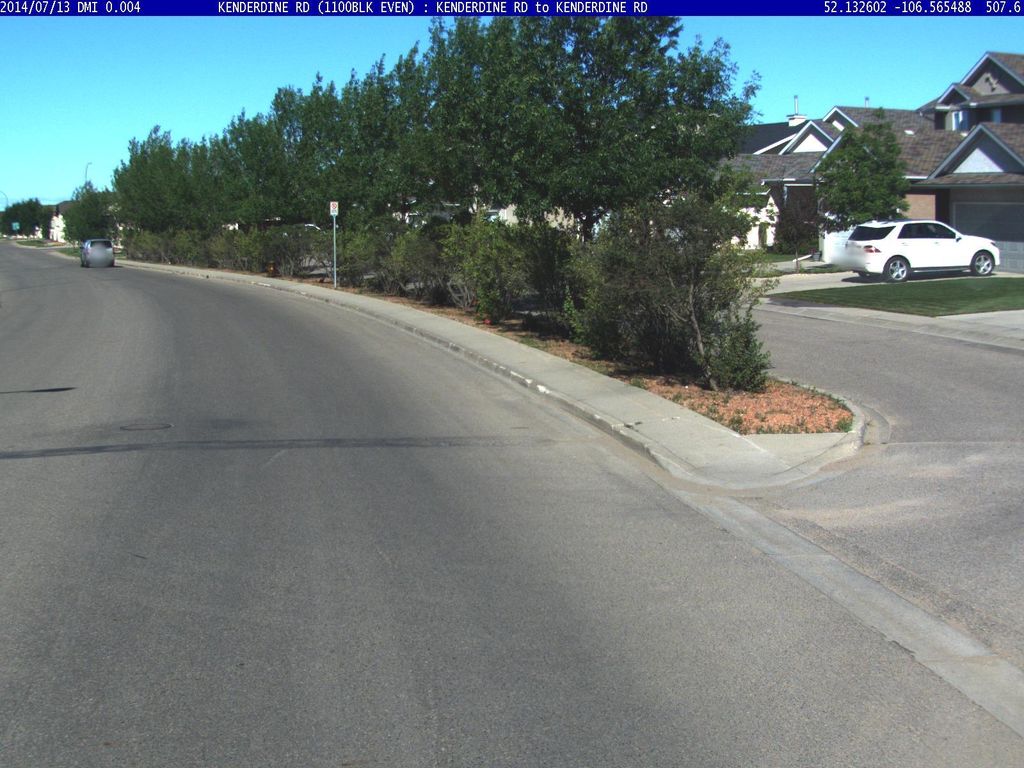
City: saskatoon